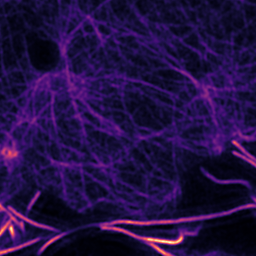
Label: Super-resolution F-actin image